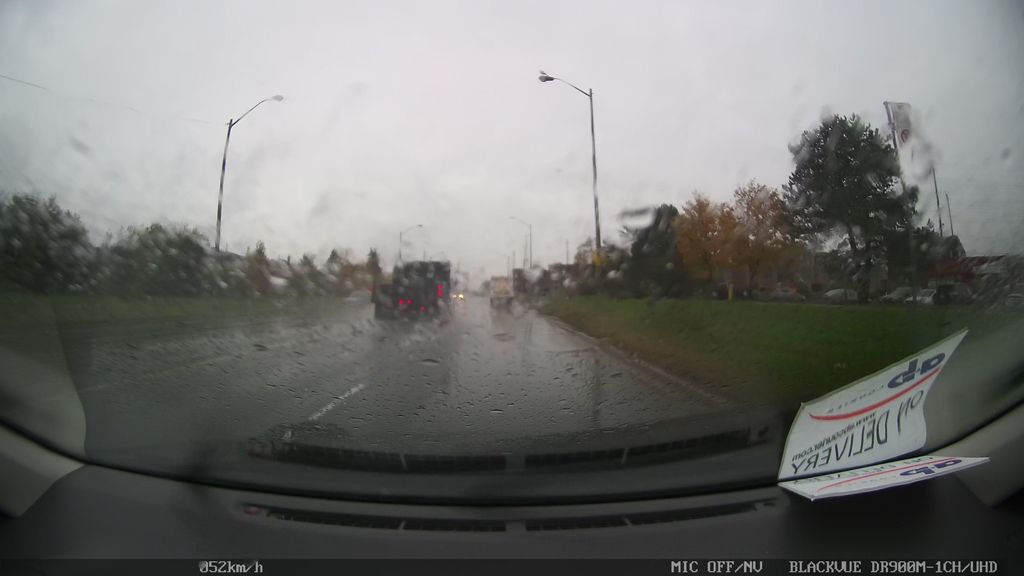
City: toronto